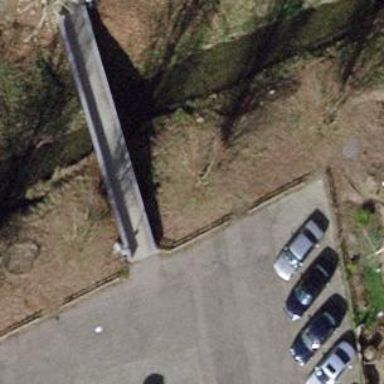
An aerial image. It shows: Footway bridge.